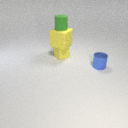
small yellow rubber cube behind small blue metal cylinder